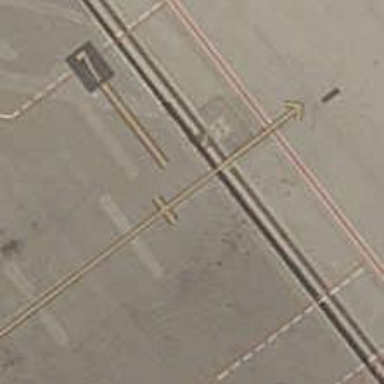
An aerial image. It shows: Airport parking position.